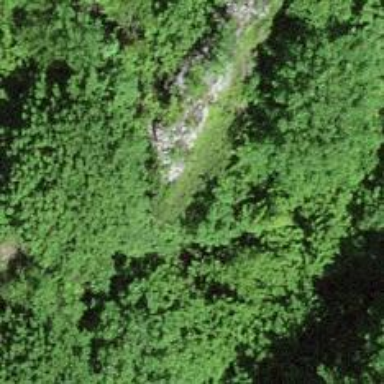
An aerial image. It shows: Cliff in nature.